Interaction volume radius: 5 \u00c5
Interaction volume height: 20 \u00c5
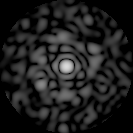
Disorder parameter: 0.8443